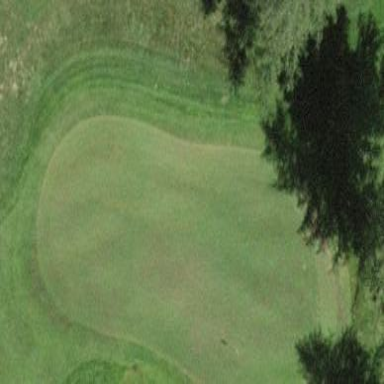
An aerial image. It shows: Golf green.